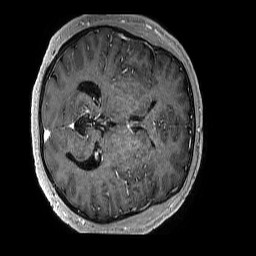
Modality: T1w
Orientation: axial
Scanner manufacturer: philips
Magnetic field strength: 3 T
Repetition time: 0.00659 s
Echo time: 0.002951 s